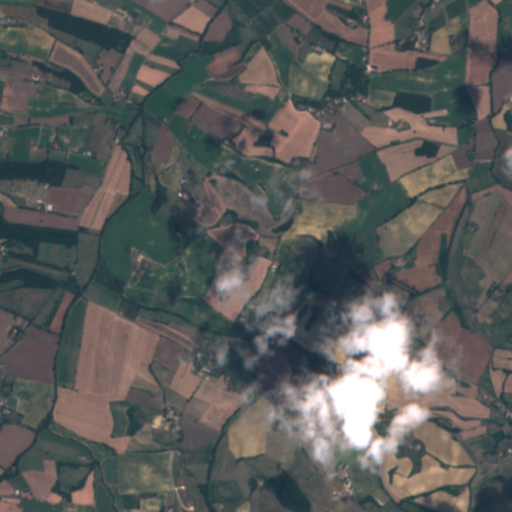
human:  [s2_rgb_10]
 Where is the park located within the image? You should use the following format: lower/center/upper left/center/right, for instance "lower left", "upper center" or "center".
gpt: The park is located in the lower center of the image.
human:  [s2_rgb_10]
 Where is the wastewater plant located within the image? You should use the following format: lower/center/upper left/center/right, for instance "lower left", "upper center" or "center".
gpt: The wastewater plant is located in the lower right of the image.
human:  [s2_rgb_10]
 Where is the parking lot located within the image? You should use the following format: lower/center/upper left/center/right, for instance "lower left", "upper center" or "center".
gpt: There is no parking lot in the image.